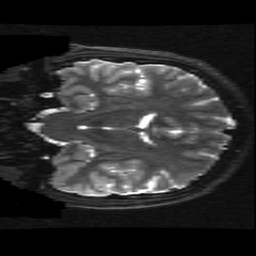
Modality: T2w
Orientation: coronal
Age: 17
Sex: male
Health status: ill
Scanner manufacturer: ge
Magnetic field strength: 3 T
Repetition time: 7.5 s
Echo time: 0.1007 s